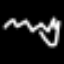
Label: squiggle